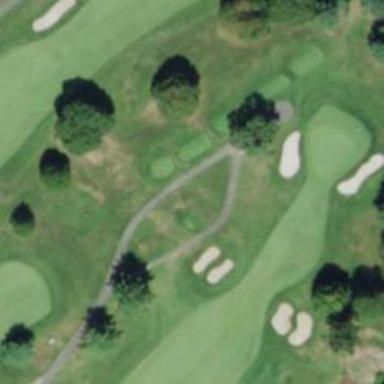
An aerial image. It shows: Path for both roads and golfers.